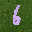
Label: 6